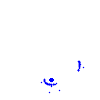
Particle: electron